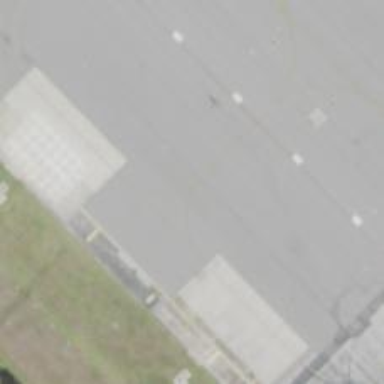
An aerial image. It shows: Image of taxiway at airport.